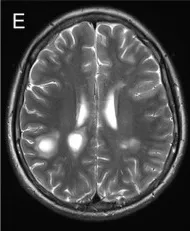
Magnetic resonance imaging findings. Repeated MRI in Jan 2020 revealed multiple T2 hyperintense lesions (juxtacortical, periventricular, left brachium pontis), with some lesions appearing as "fried egg sign" (D, E).
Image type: radiology (mri)